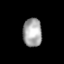
Tissue: lung
Cell type: Epithelial cells
Senescence score: 0.2322
Nuclear area (px): 531
Mean DAPI intensity: 166.412